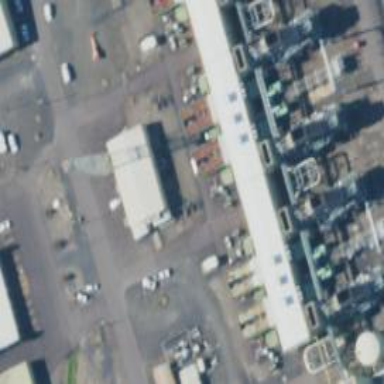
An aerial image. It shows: Gas turbine power generator.